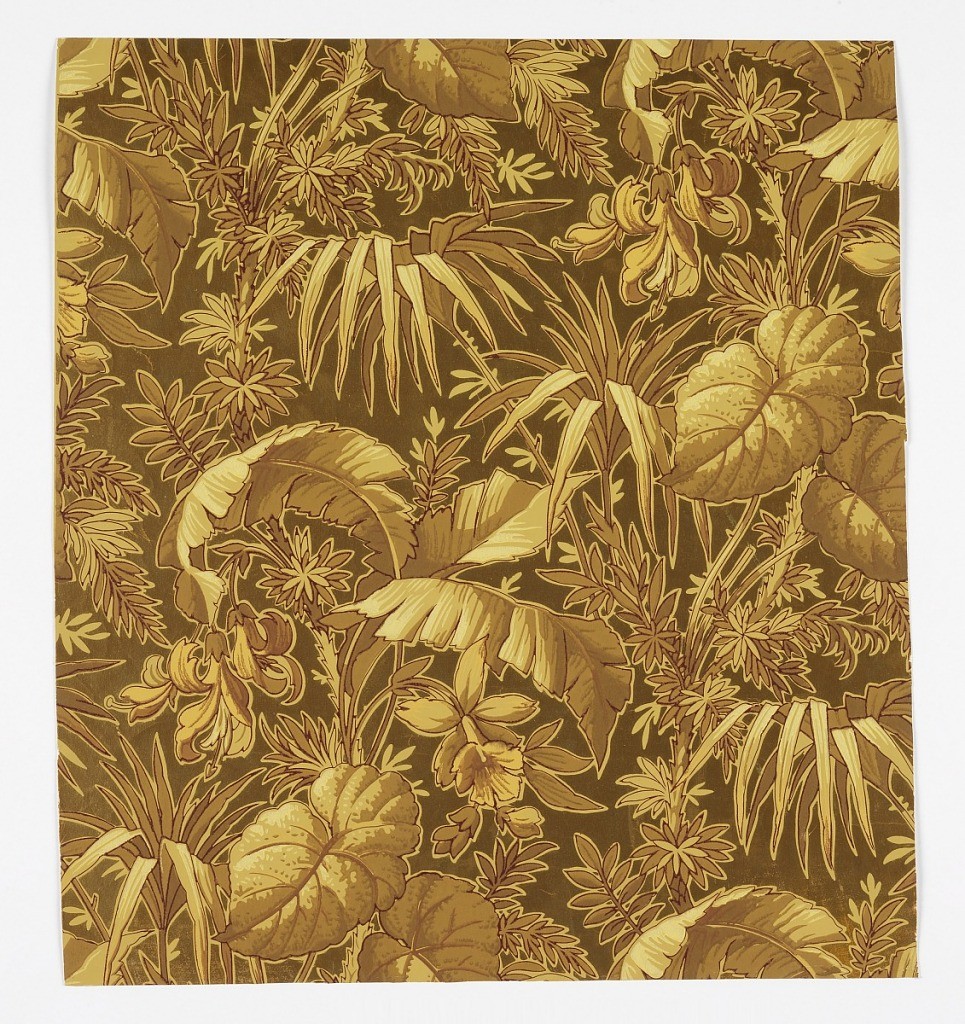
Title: Sidewall
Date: ca. 1880
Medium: Machine-printed paper
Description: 1970-26-4-bn: Aesthetic dense all-over pattern of exotic foliage...;     1970-26-4-cdd: Aesthetic or Anglo-Japanesque pattern with overlap...